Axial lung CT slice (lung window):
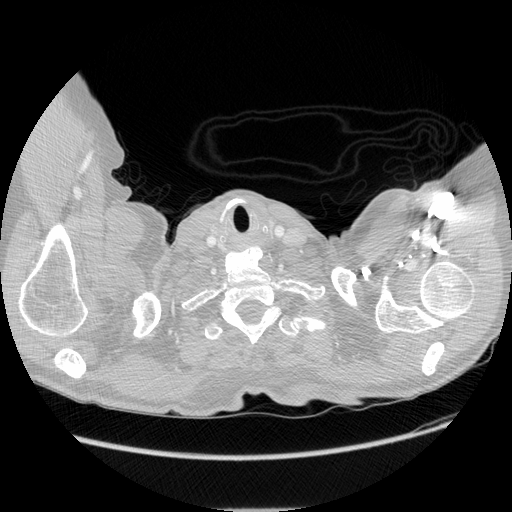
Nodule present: no